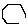
Label: hexagon